Interaction volume radius: 5 \u00c5
Interaction volume height: 25 \u00c5
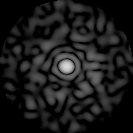
Disorder parameter: 0.8022